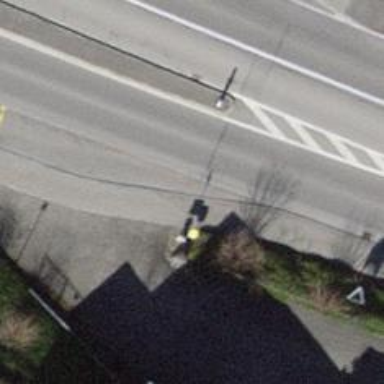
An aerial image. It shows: Post box is visible.